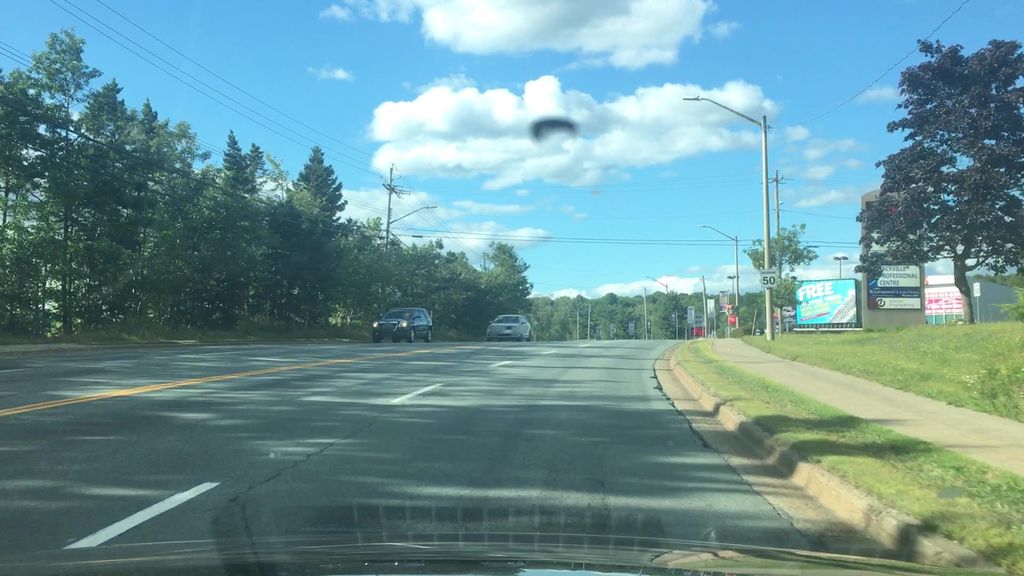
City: halifax